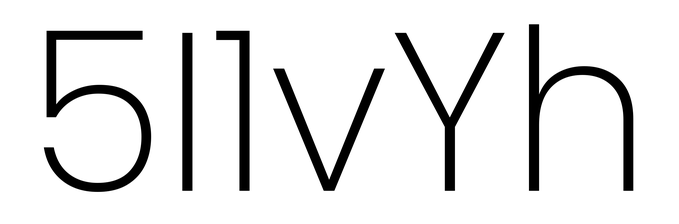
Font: Poppins-ExtraLight